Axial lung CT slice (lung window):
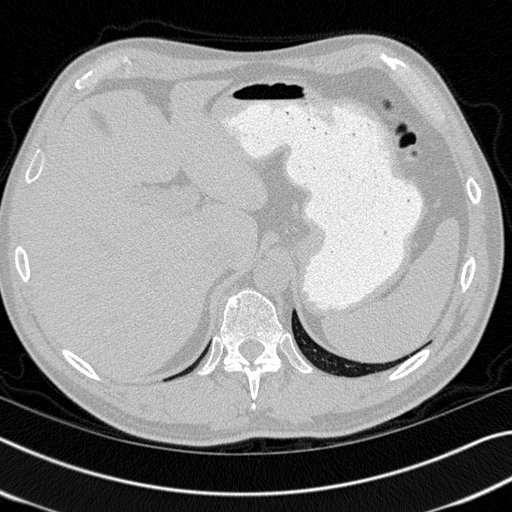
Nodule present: no